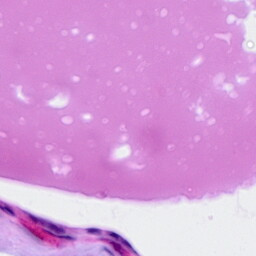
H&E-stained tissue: Ovarian